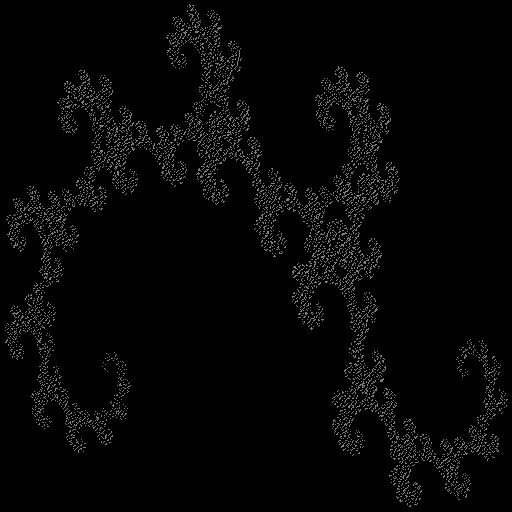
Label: gold_dragon